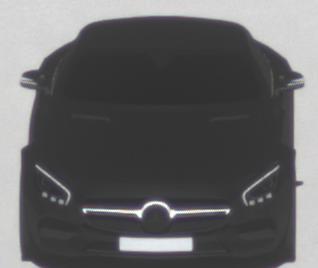
Make: Mercedes-Benz
Model: AMG GT Coupé
Detailed model: AMG GT (190) Coupé
Model produced from: 2014/10
Model produced until: 2017/01
Doors: 2
Color: black
Road condition: dry road
Daytime: midday
Contrast: high contrast